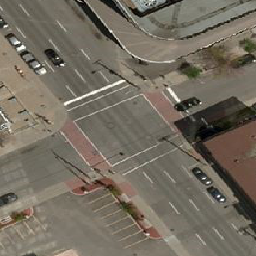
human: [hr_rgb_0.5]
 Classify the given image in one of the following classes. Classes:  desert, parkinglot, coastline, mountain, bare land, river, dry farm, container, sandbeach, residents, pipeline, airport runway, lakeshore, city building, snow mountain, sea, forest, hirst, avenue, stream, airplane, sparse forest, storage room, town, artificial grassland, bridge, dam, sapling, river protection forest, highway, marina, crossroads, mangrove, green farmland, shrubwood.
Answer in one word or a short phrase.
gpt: crossroads